Interaction volume radius: 5 \u00c5
Interaction volume height: 40 \u00c5
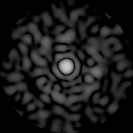
Disorder parameter: 0.8171